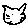
Label: cat